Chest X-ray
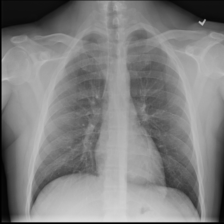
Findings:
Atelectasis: negative
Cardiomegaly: negative
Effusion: negative
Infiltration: negative
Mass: negative
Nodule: negative
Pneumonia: negative
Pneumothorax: negative
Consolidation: negative
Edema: negative
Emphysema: negative
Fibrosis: negative
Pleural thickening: negative
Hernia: negative